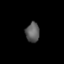
Tissue: lung
Cell type: Epithelial cells
Senescence score: 0.1105
Nuclear area (px): 267
Mean DAPI intensity: 92.869